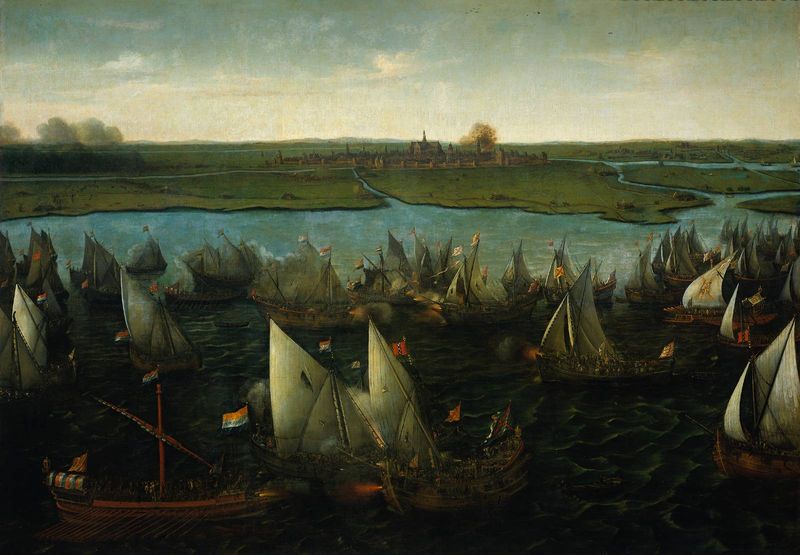
Titel: Schlacht bei Haarlem am 26. Mai 1573
Künstler: Hendrick Cornelisz. Vroom
Standort: Amsterdam
Institution: Rijksmuseum
Schlagwörter: baum, blau, dunkel, feuer, gemälde, gruppe, himmel, kampf, kämpfer, mann, meer, schatten, wasser, weiß, wolken, bäume, fluss, frauen, grün, impressionismus, kirchturm, landschaft, menschen, mädchen, see, stadt, ufer, braun, frau, grau, hell, hintergrund, holz, licht, männer, raum, schwarz, gebäude, haus, rasen, rot, wiese, wolke, malerei, masse, menge, mensch, holland, niederlande, öl, bach, deich, ebene, feld, felder, ferne, gracht, horizont, häuser, flach, flachland, gewässer, kanal, kirche, polder, qualm, rauch, wiesen, land, realismus, stoff, kind, england, kontrast, boot, boote, kinder, paddel, ruder, turm, spanien, farbig, schiff, schiffe, segel, segelboot, segelschiffe, welle, wellen, fahnen, vedute, fahne, flagge, jungen, mast, segelschiff, zug, dorf, eben, tag, baby, hafen, anleger, masten, mündung, dampf, krieg, schlacht, zerstörung, holzboot, rudern, tiefe, junge, bucht, segelboote, burg, türme, explosion, flussbett, babys, tageslicht, noir, überfall, niederländisch, wimpel, regatta, kontraste, kaputt, krieger, graben, stadtmauer, einfahrt, kanonen, plateau, flaggen, bateaux, flotte, nordsee, admiral, deck, marine, fort, fackel, flüsse, holländer, ville, inseln, delta, riviere, grachten, binnensee, seeschlacht, besatzung, fackeln, chateau, mastbaum, kanäle, holzboote, hissen, drapeaux, hollande, mer, armada, ansturm, piraten, pirat, bäche, bataille, gräben, belagerung, navire, guerre, portugal, fumee, manschaft, bateau, garnison, seemacht, flußarm, nebenfluss, nelson, flu?, ocean, bataille navale, naval, navale, backhuisen, bataille navalle, beiflüsse, fregatta, schiffflotte, schiffsflotte, schlachtschiffe, segelstoff, wasserschlacht, wehdorf, zuflüsse, 1700, kriegsflotte, baeau, meu